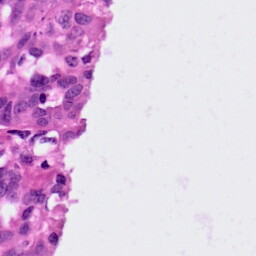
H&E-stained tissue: Ovarian